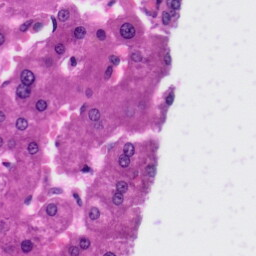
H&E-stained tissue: Liver